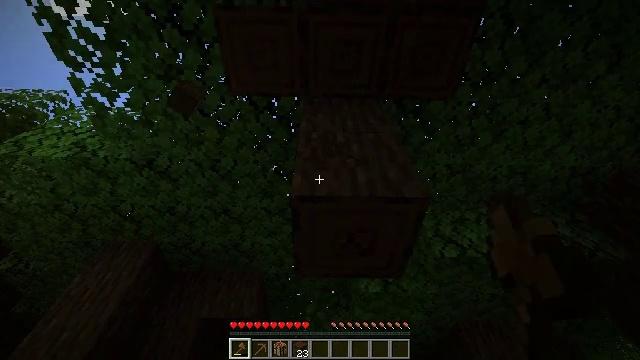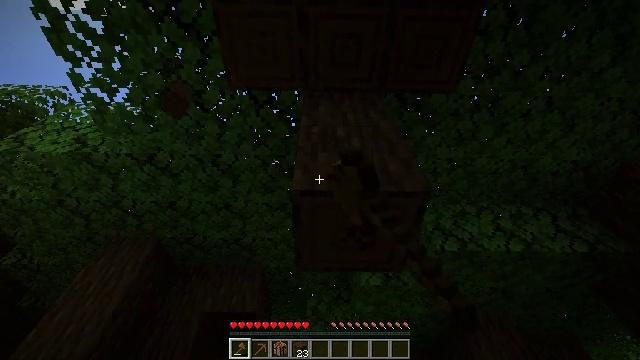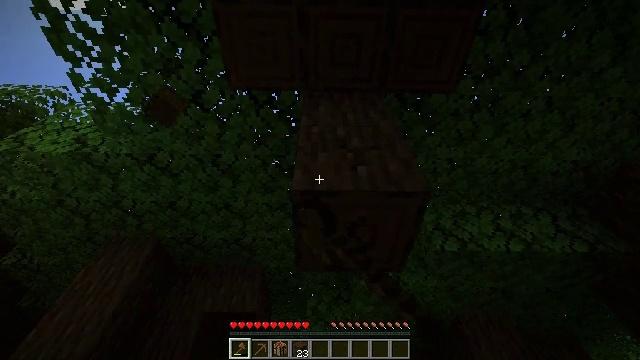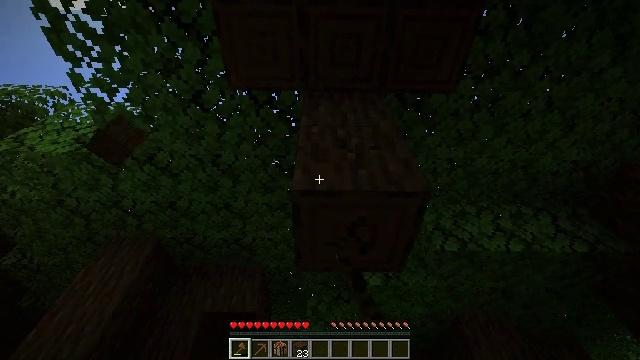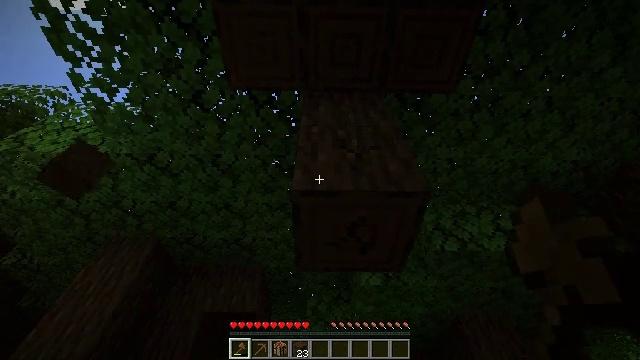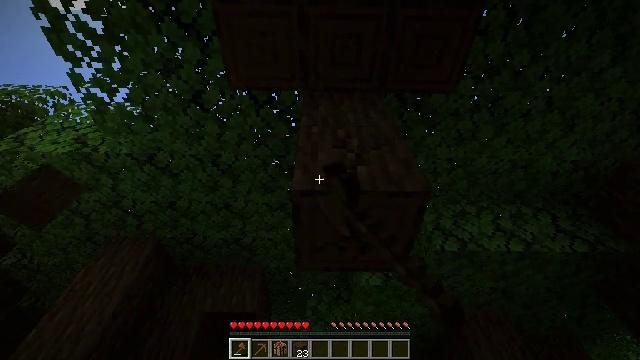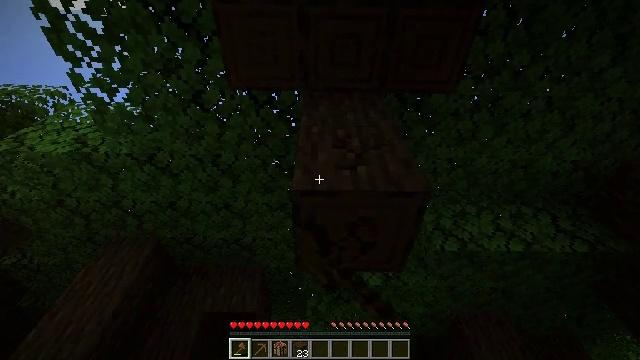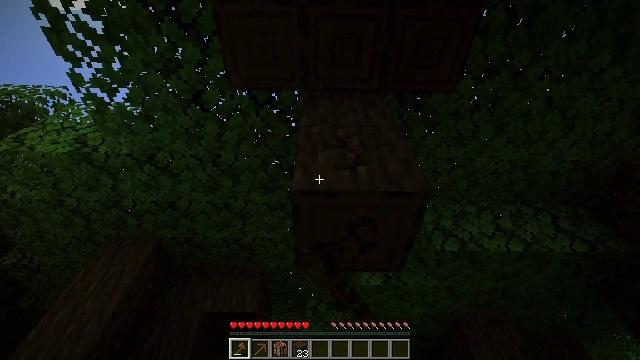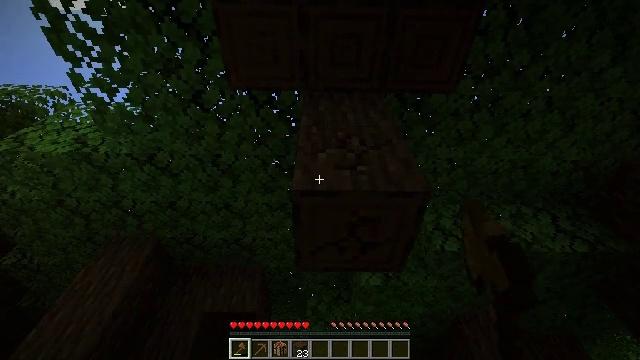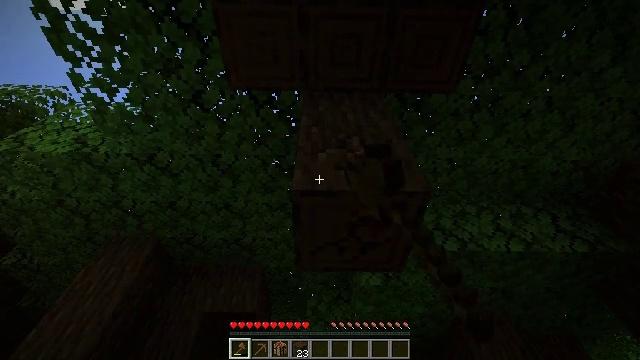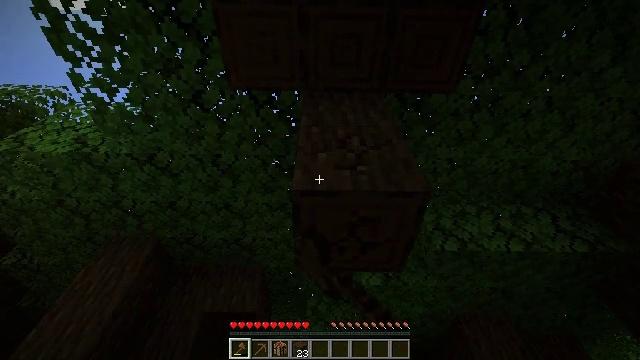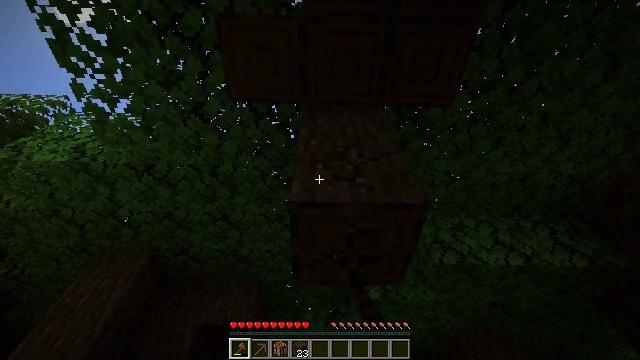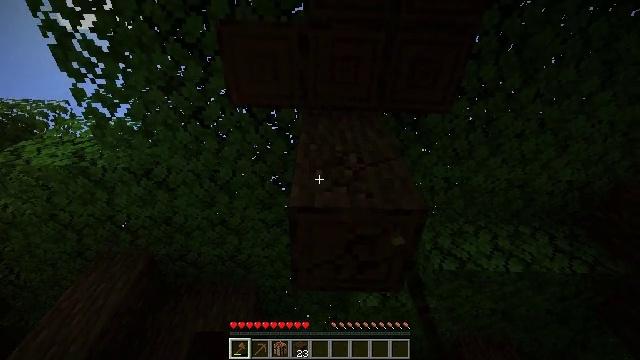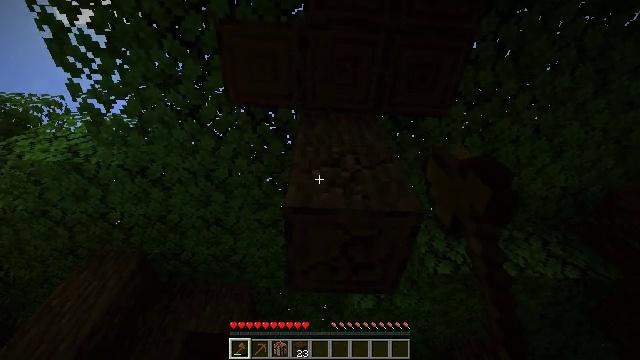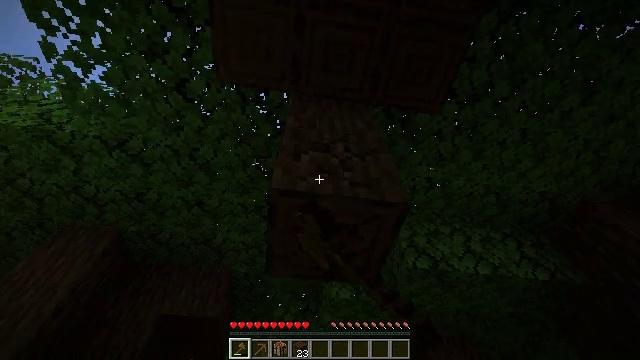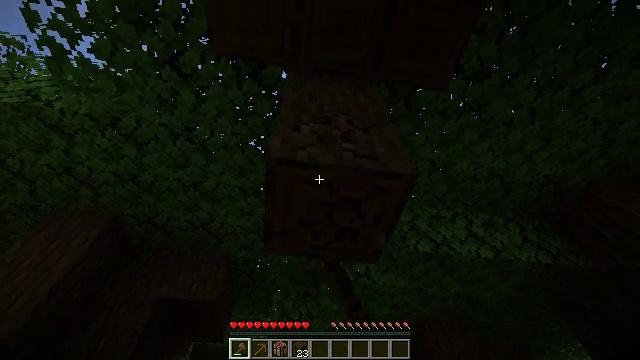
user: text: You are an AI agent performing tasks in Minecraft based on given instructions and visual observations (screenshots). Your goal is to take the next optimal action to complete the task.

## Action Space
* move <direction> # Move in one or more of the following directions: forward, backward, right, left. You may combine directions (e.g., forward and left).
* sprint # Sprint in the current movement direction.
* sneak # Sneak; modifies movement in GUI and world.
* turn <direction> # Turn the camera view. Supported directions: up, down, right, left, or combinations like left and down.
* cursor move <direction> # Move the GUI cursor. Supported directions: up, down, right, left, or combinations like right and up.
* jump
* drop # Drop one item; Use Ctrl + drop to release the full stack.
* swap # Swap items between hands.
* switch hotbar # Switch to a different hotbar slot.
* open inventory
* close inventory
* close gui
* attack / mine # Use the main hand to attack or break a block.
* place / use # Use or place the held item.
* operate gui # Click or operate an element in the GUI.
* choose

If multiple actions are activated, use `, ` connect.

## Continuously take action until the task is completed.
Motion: motion action
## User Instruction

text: Break the dark oak log in the forest.
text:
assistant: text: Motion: turn down, attack / mine
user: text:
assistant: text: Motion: attack / mine
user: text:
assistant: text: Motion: attack / mine
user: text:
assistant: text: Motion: attack / mine
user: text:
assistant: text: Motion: attack / mine
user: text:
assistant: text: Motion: attack / mine
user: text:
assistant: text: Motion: attack / mine
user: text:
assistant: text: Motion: attack / mine
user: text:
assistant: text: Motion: attack / mine
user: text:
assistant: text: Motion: attack / mine
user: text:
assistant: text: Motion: turn up, attack / mine
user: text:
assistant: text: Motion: turn up, attack / mine
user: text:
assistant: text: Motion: move forward, turn right, attack / mine
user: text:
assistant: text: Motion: move forward, turn right and down, attack / mine
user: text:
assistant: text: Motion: turn down, attack / mine
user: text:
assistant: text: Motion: attack / mine
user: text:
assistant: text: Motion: attack / mine
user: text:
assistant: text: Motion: attack / mine
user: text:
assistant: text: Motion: attack / mine
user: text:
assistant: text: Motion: attack / mine
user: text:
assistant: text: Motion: turn right and up, attack / mine
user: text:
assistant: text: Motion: turn up, attack / mine
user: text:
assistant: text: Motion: attack / mine
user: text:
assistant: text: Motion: turn down, attack / mine
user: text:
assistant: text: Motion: attack / mine
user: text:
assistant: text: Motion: attack / mine
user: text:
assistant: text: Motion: attack / mine
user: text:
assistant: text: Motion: attack / mine
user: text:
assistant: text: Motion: attack / mine
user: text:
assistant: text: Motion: attack / mine